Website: ulta-beauty
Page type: billing-address
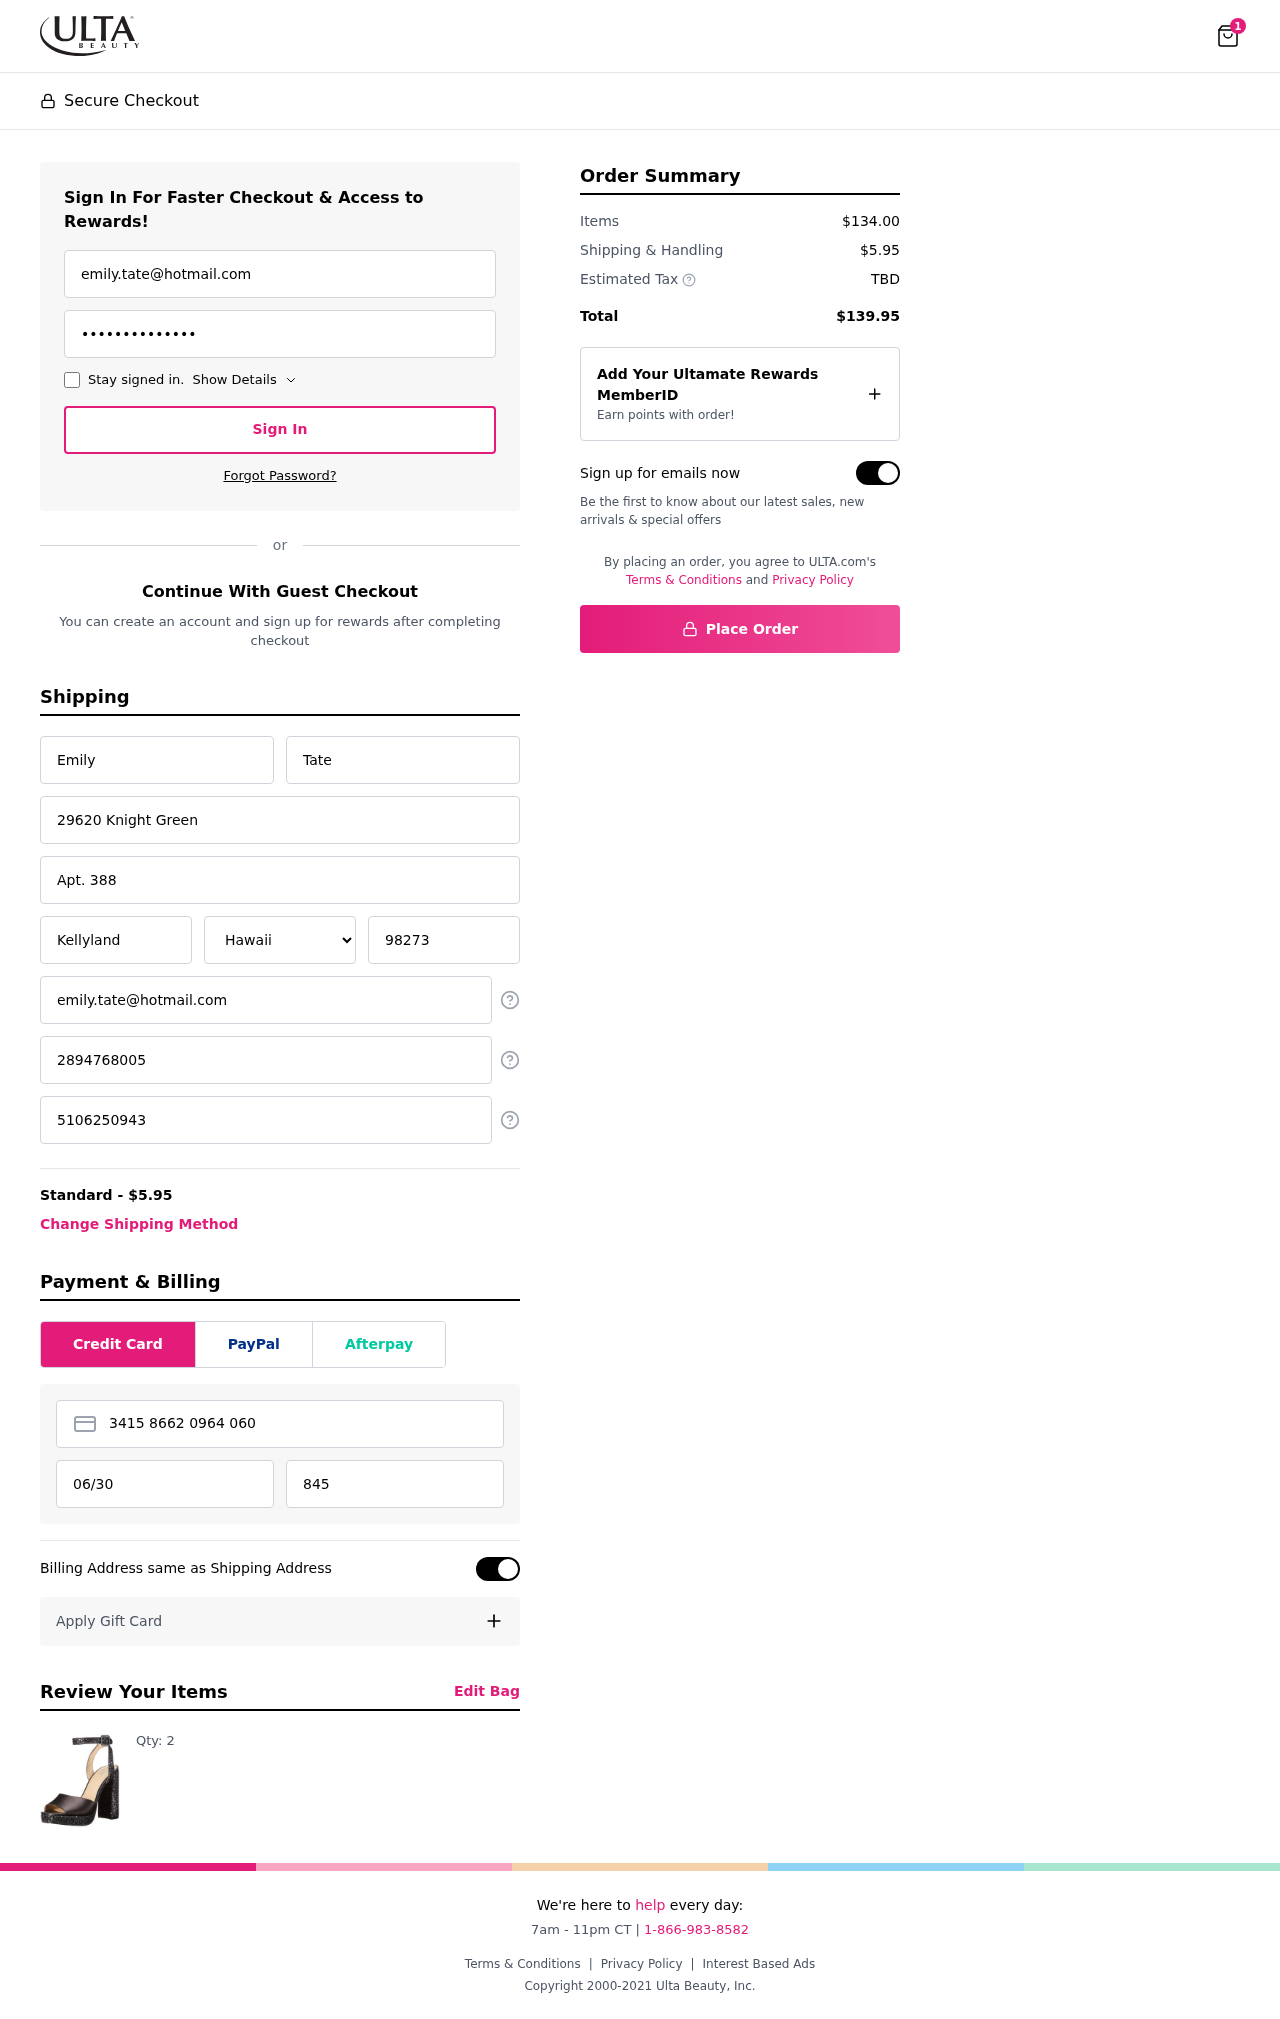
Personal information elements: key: PII_STATE
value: Hawaii
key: PII_EMAIL
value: emily.tate@hotmail.com
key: PII_FIRSTNAME
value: Emily
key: PII_LASTNAME
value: Tate
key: PII_STREET
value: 29620 Knight Green
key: PII_STREET2
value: Apt. 388
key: PII_CITY
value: Kellyland
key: PII_POSTCODE
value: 98273
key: PII_PHONE
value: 2894768005
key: PII_ALT_PHONE
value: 5106250943
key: PII_CARD_NUMBER
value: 3415 8662 0964 060
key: PII_CARD_EXPIRY
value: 06/30
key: PII_CARD_CVV
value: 8459
Product elements: key: PRODUCT1_QUANTITY
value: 2
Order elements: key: ORDER_NUM_ITEMS
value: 1
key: ORDER_SHIPPING_COST
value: $5.95
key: ORDER_SUBTOTAL
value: $134.00
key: ORDER_TOTAL
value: $139.95